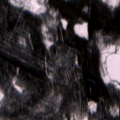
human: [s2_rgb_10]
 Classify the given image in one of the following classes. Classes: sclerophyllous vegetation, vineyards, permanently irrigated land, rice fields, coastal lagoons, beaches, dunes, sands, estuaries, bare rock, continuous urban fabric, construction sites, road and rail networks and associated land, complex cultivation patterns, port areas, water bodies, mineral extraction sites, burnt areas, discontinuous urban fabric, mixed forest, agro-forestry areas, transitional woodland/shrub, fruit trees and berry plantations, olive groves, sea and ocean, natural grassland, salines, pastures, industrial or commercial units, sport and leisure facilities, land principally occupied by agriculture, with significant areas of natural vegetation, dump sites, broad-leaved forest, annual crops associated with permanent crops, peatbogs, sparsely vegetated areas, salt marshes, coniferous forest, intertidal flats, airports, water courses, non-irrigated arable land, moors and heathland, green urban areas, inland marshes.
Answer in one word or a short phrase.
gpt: mixed forest, transitional woodland/shrub